Interaction volume radius: 5 \u00c5
Interaction volume height: 20 \u00c5
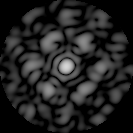
Disorder parameter: 0.6502